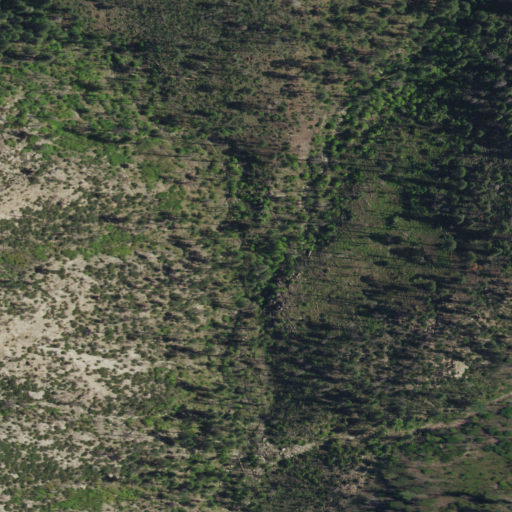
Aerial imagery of valley in New Mexico named Corral Canyon containing evergreen forest, shrub, and grassland